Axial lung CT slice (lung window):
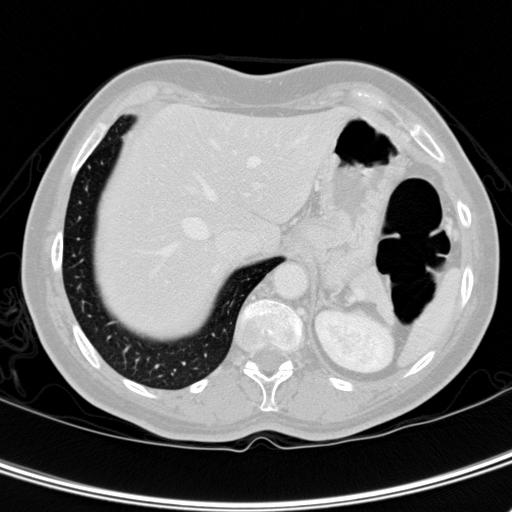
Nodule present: no